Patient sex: M
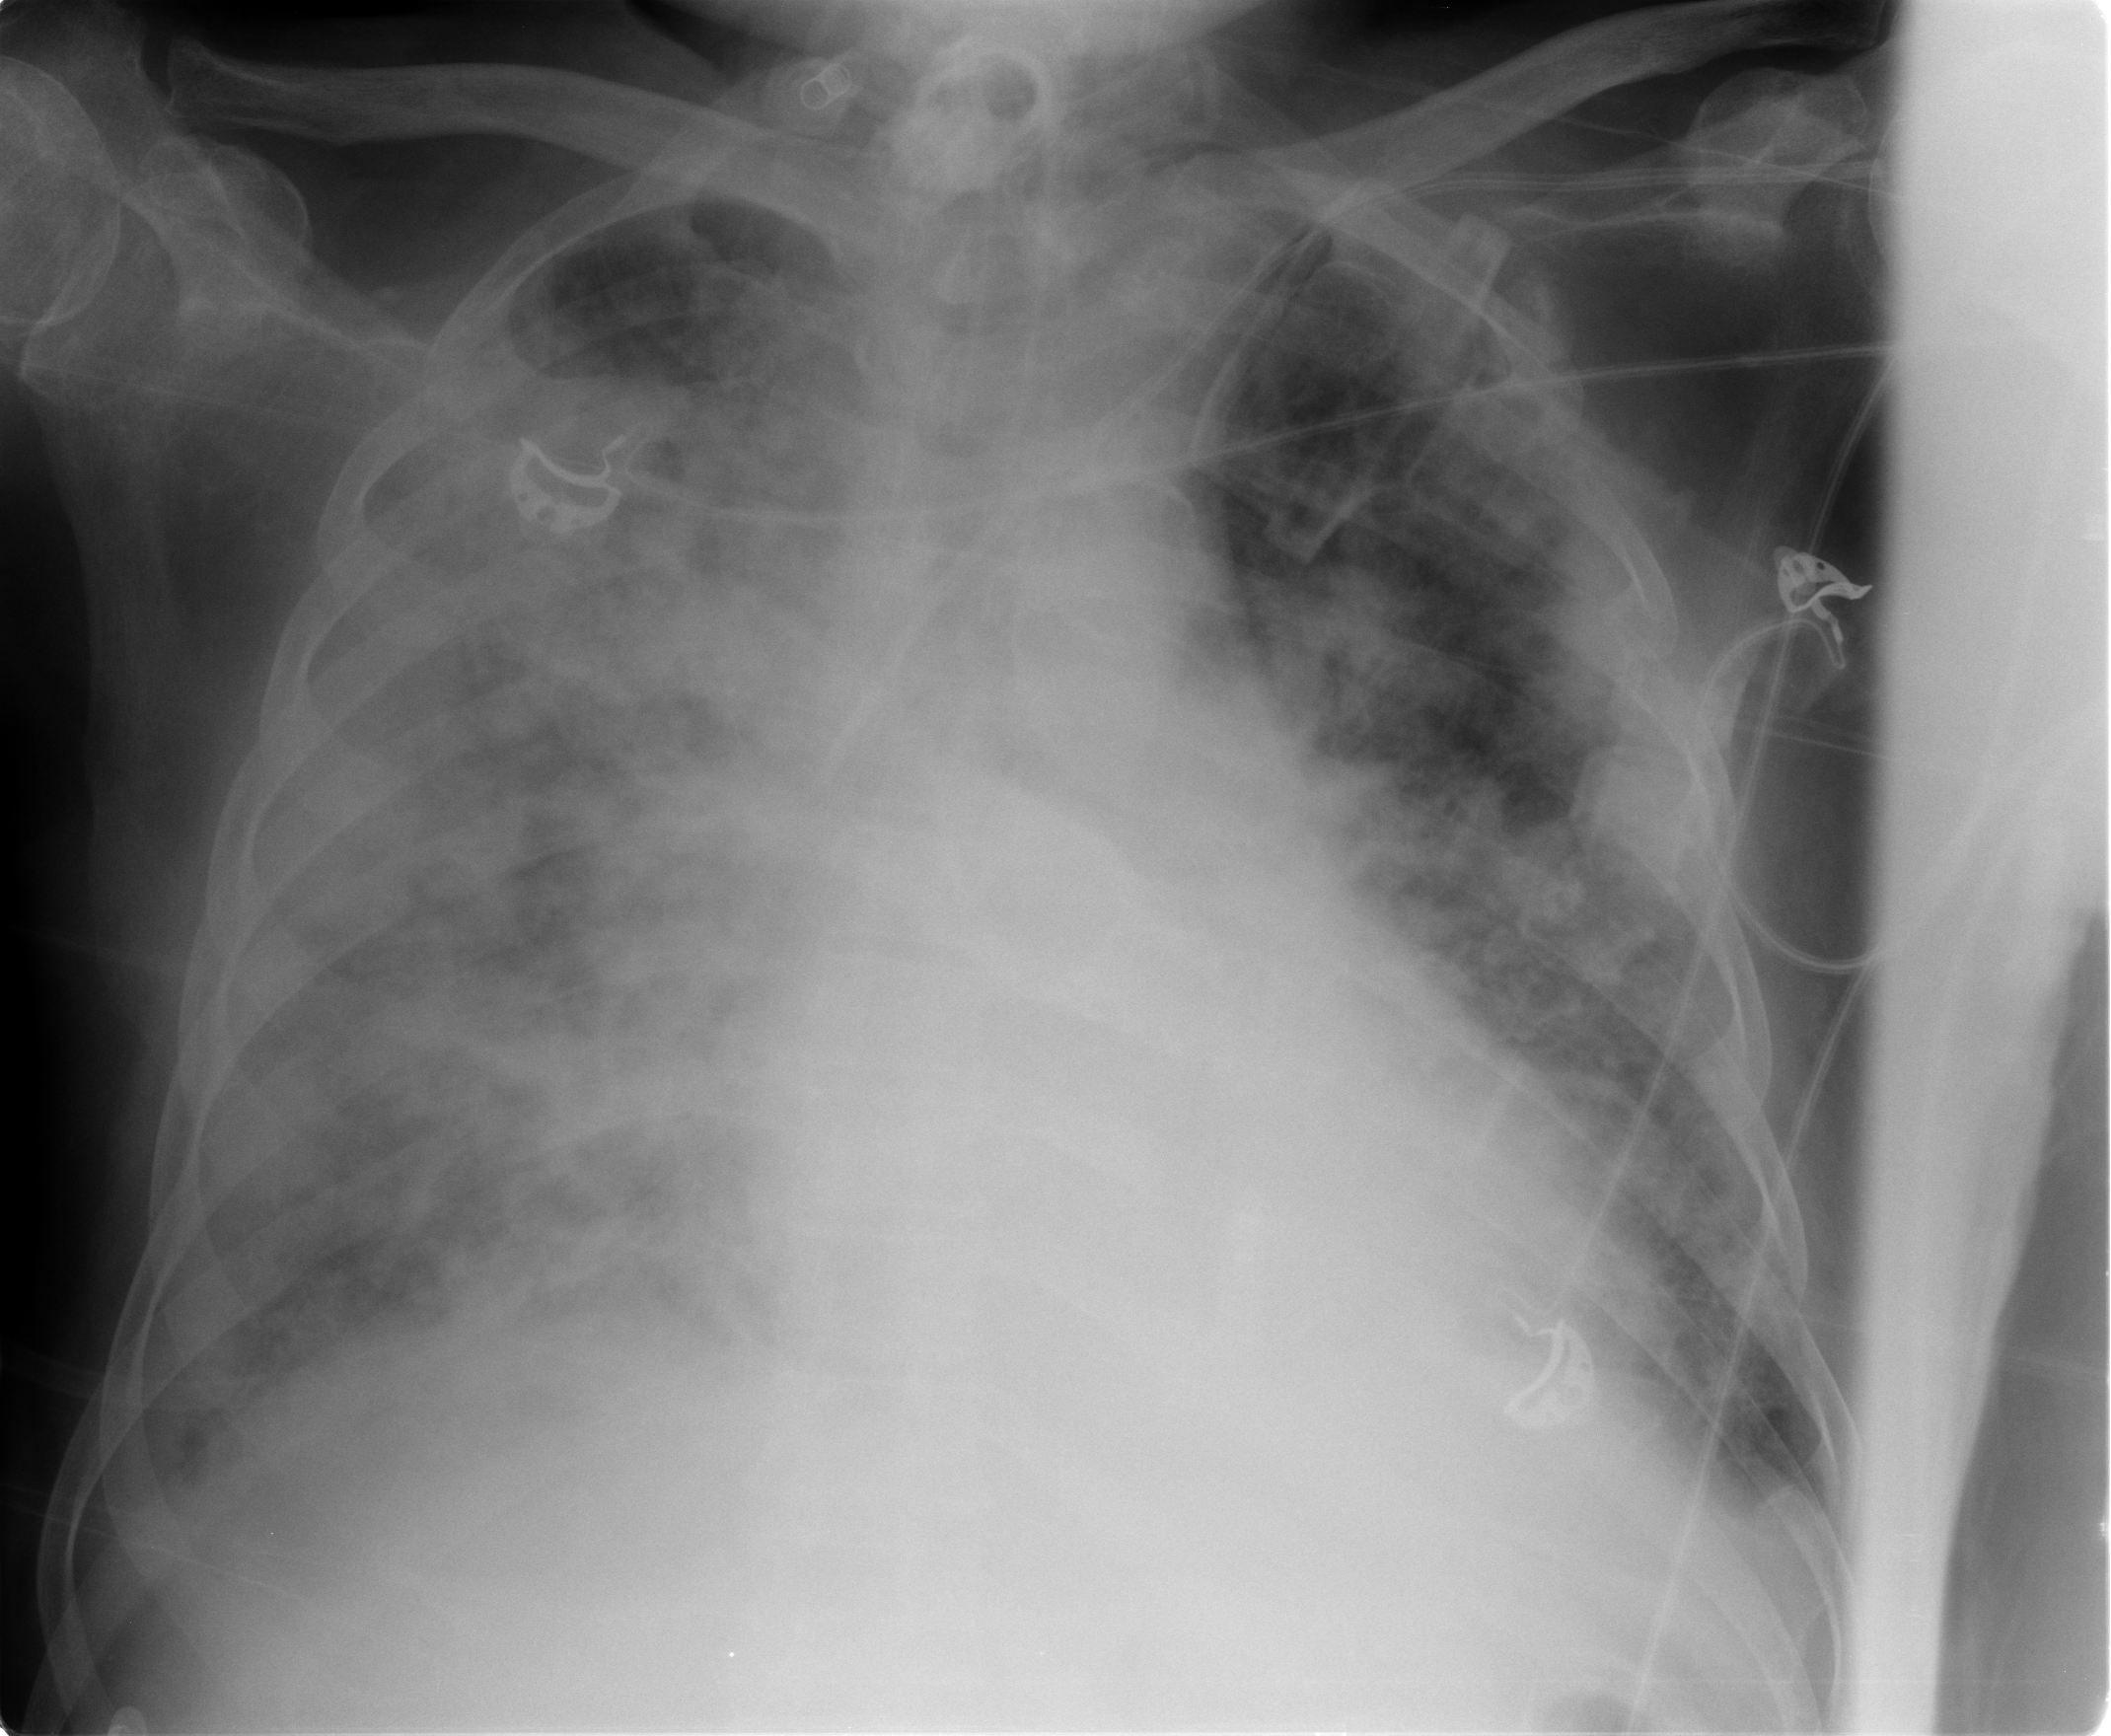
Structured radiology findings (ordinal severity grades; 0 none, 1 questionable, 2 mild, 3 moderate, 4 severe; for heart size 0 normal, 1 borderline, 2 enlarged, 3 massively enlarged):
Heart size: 2
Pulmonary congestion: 3
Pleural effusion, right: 1
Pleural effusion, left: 2
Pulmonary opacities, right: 4
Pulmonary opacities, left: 3
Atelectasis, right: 3
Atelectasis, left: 3